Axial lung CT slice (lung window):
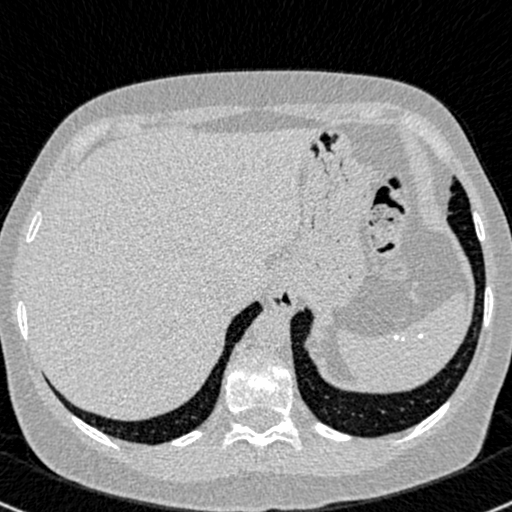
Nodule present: no